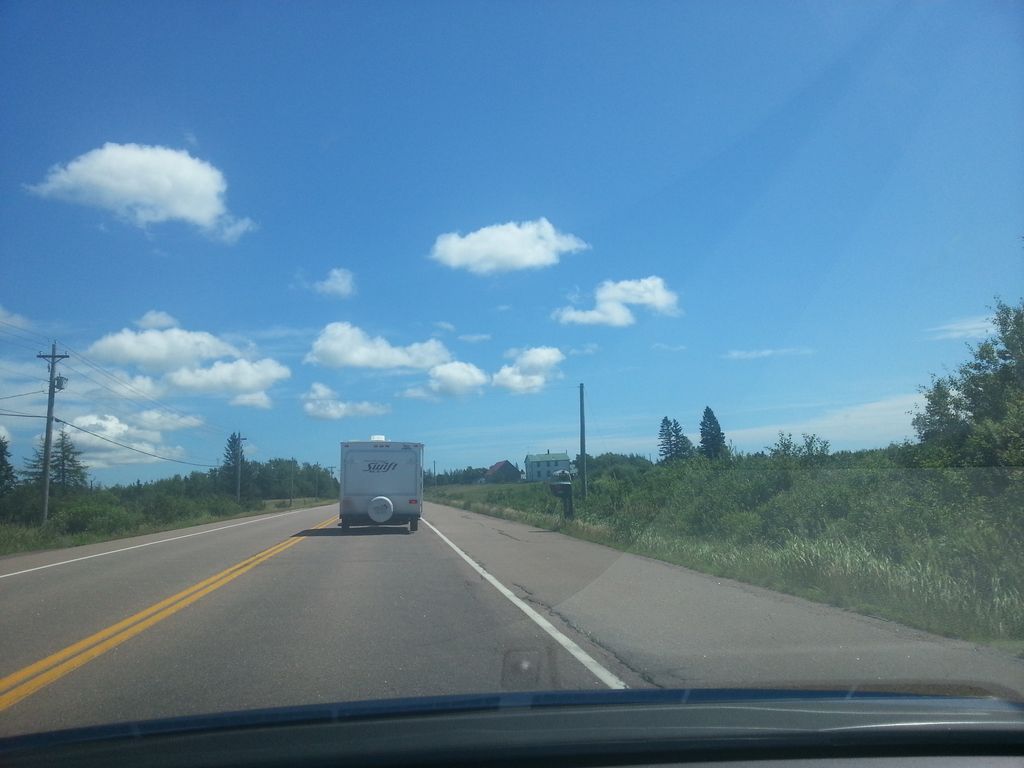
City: charlottetown